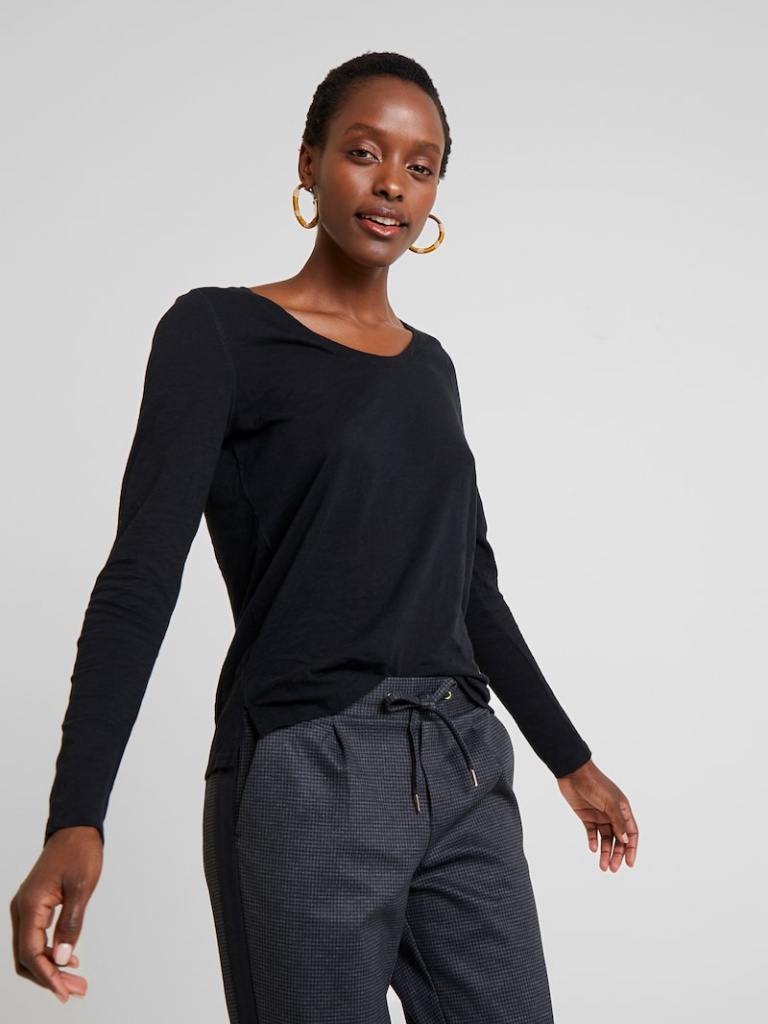
cotton relaxed a long-sleeved with the sleeves down hip length Untucked v-neck top